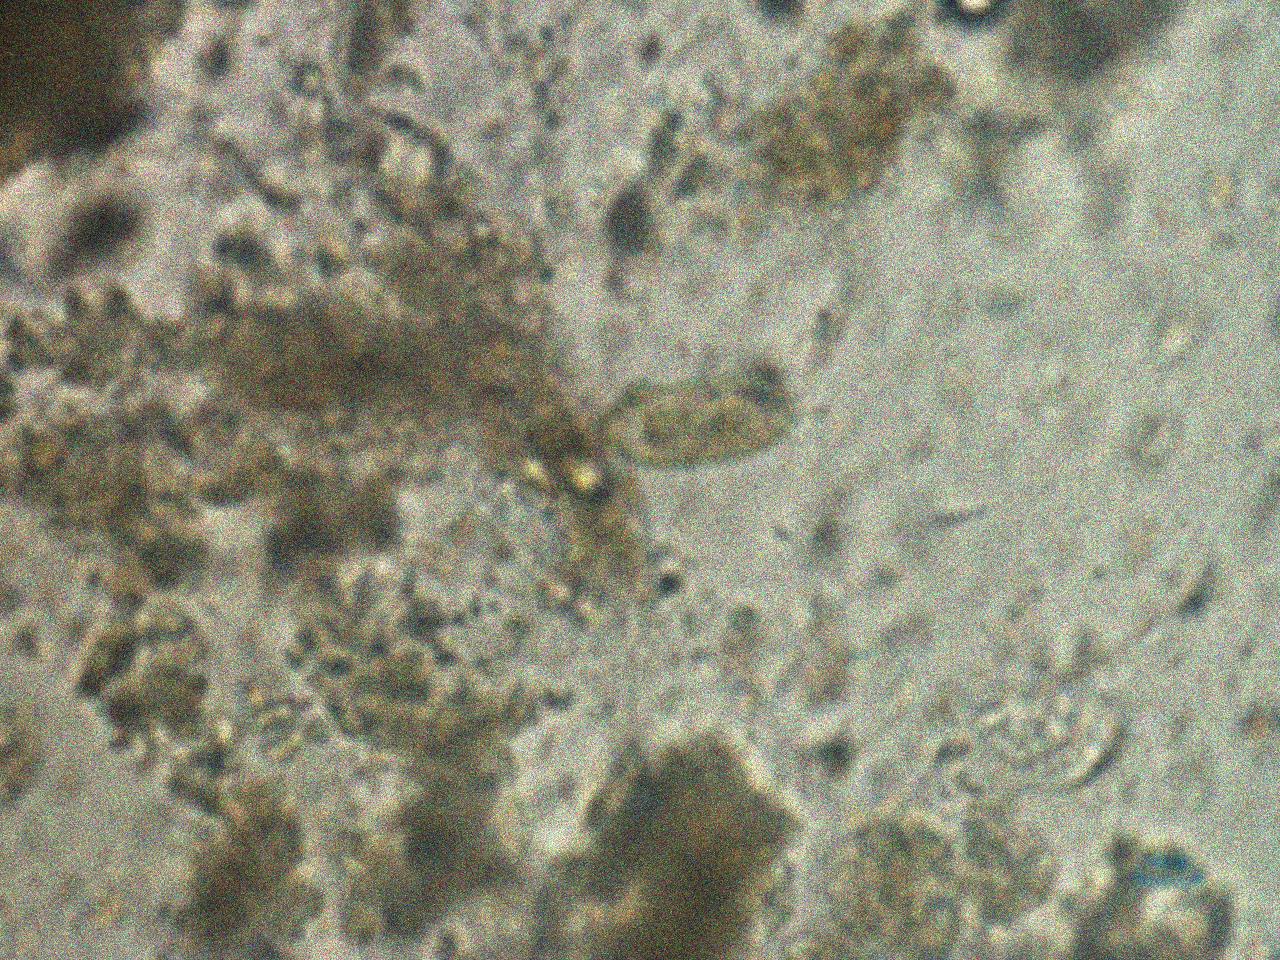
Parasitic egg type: Capillaria philippinensis